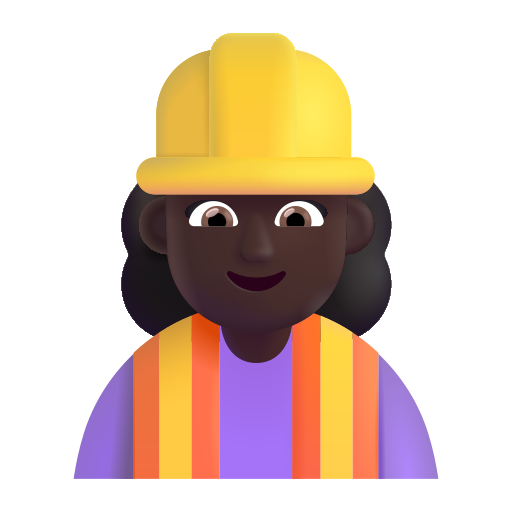
woman construction worker color dark